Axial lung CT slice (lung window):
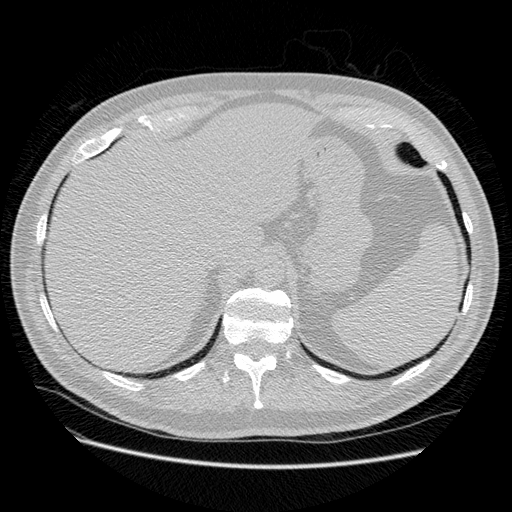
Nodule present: no